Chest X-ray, AP view. Patient: 58 years old, sex M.
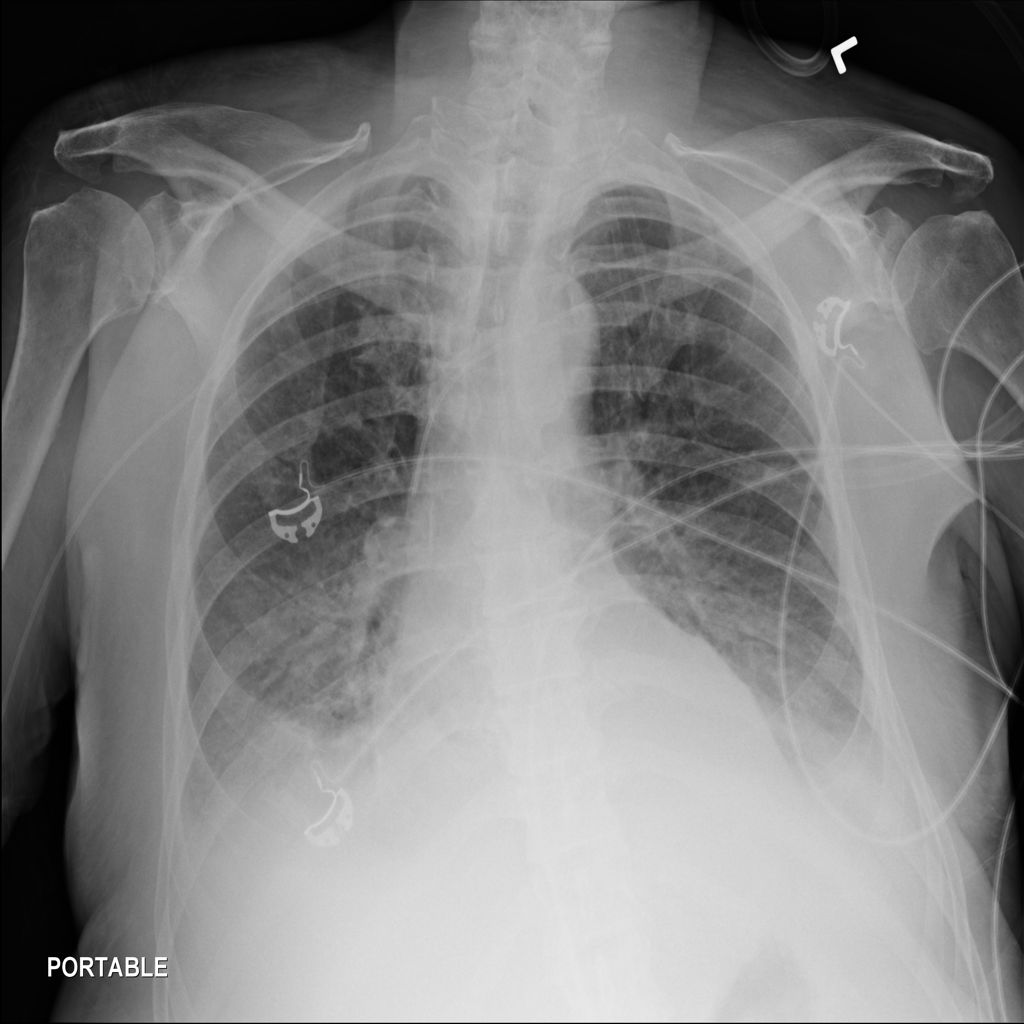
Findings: Edema, Effusion